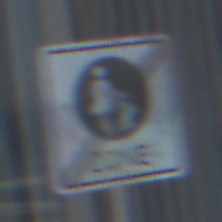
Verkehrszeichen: EndeFussgaengerzone
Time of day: MorningAfternoon
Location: Outdoor (Urban)
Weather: Clear
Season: NotSpecified
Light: Natural